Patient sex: F
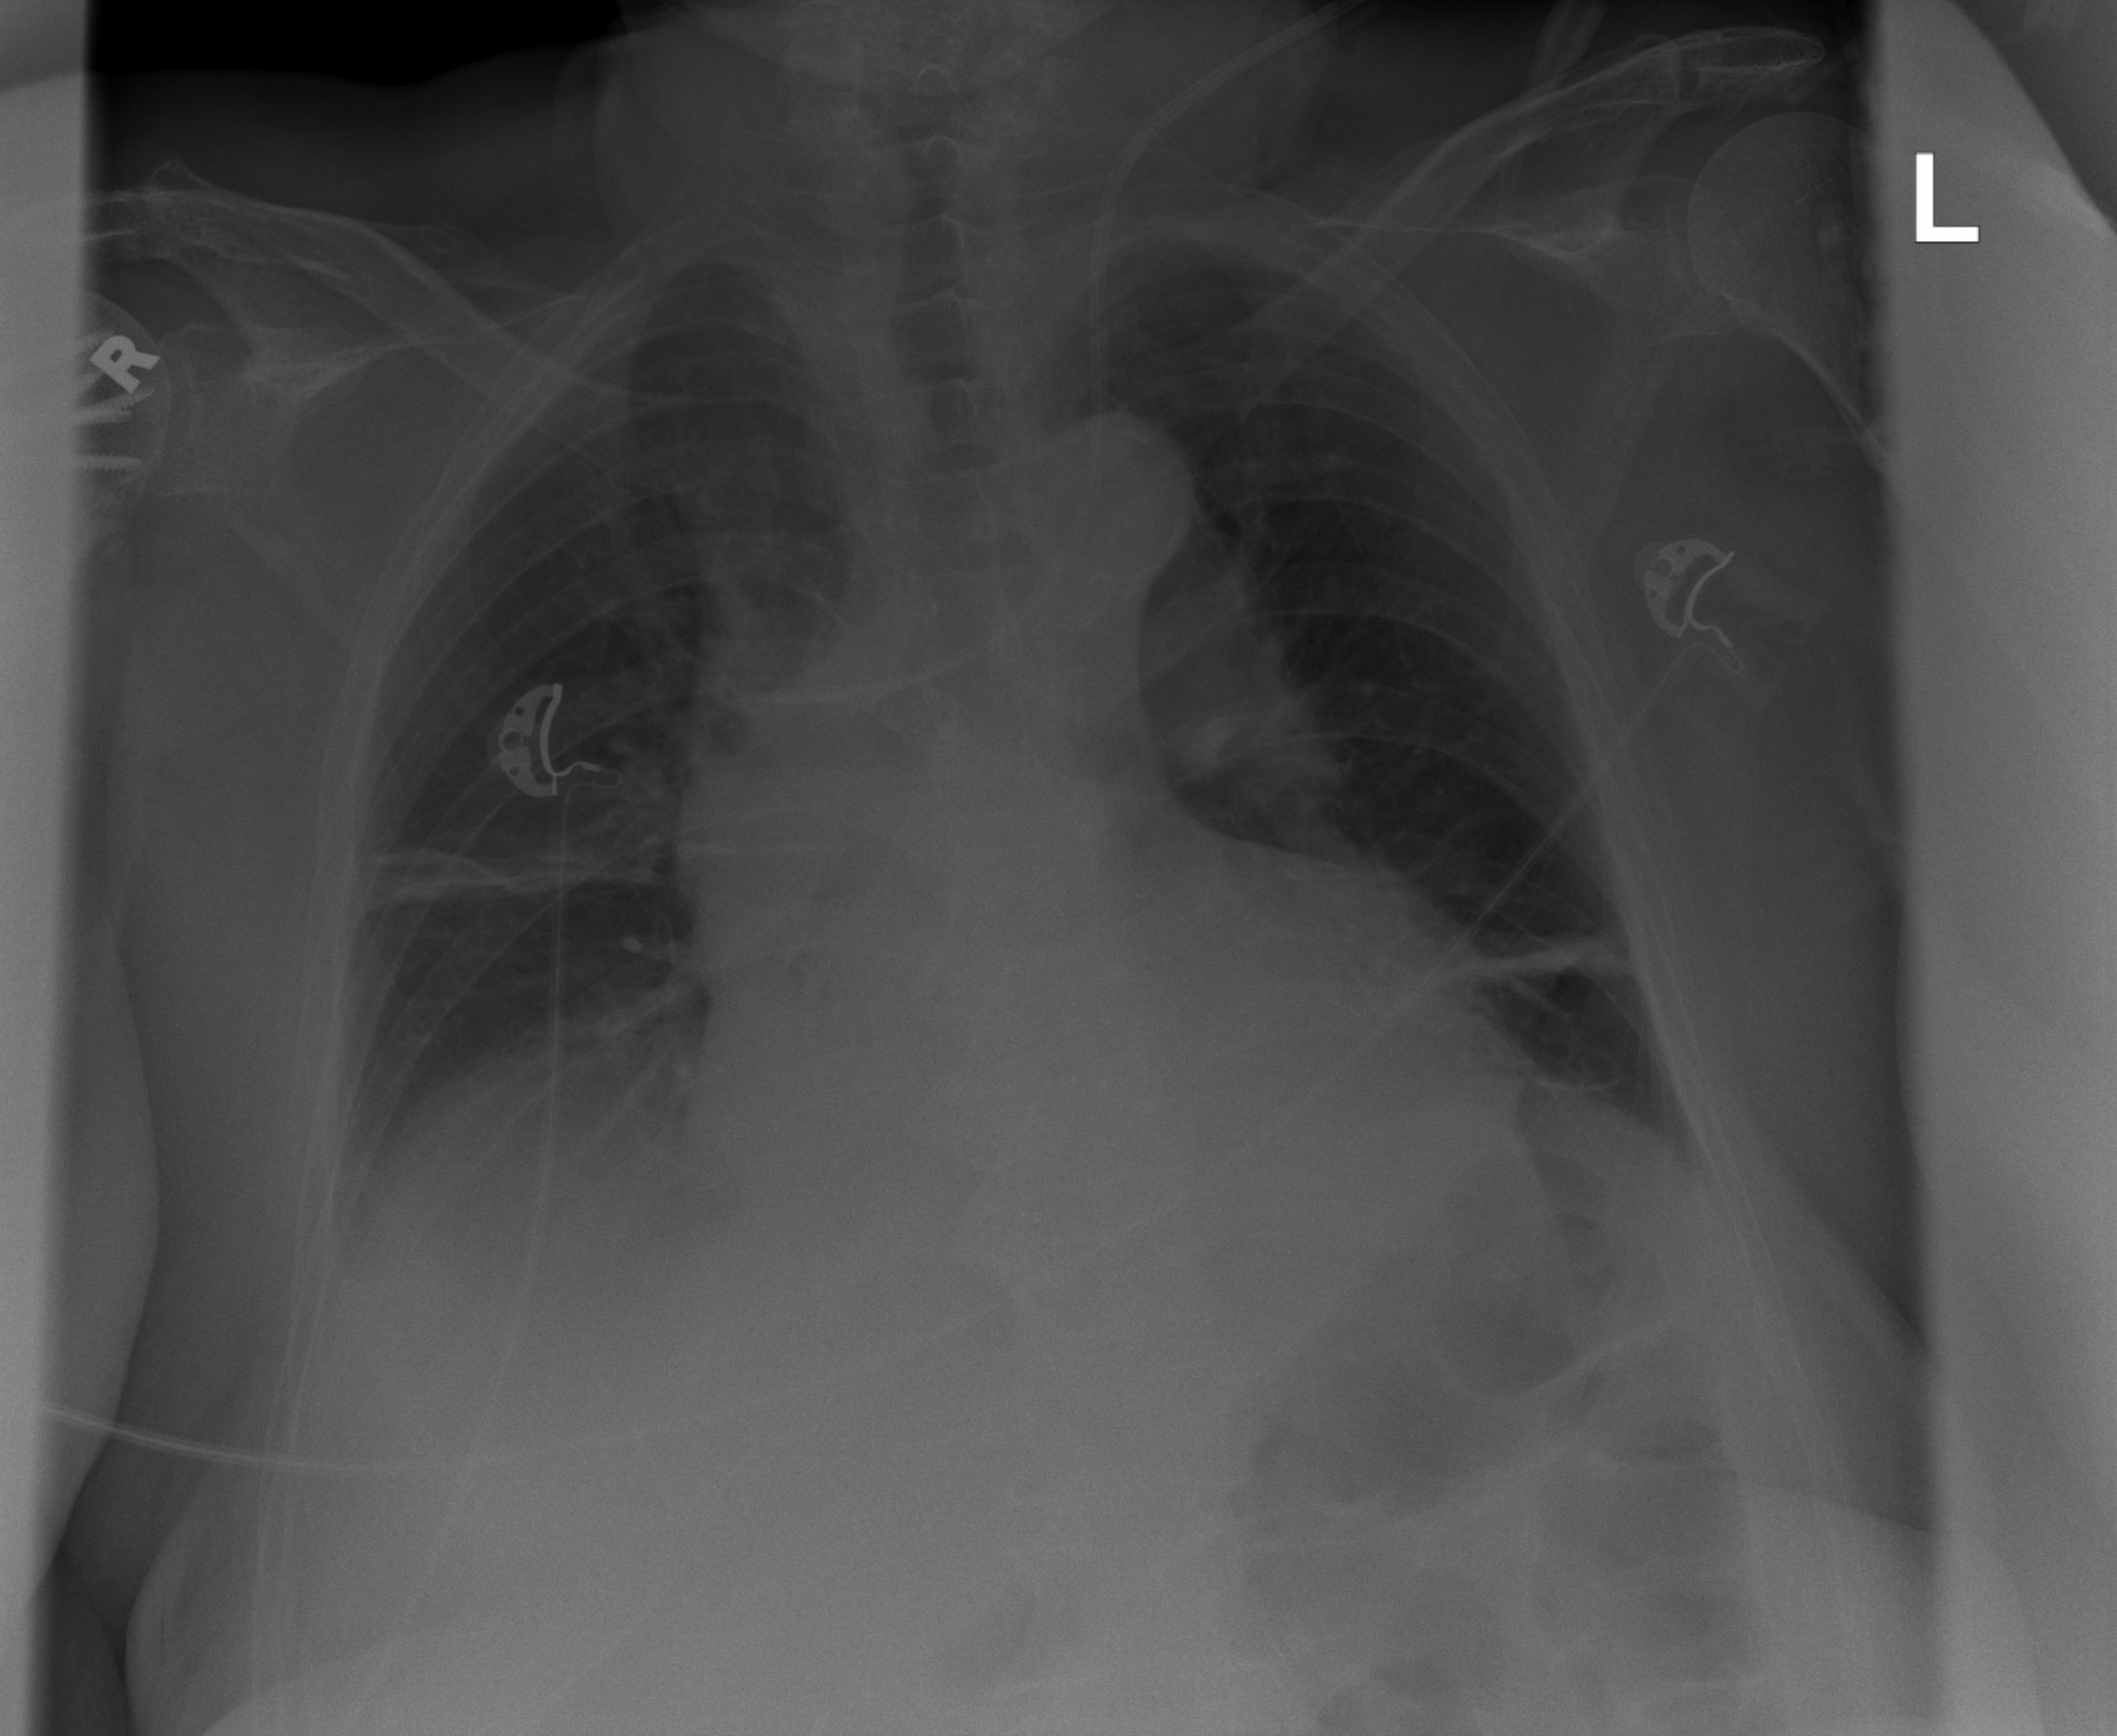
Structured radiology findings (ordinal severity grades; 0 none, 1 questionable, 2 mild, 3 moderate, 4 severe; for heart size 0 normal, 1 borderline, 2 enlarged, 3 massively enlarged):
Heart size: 2
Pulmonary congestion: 0
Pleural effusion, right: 2
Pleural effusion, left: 0
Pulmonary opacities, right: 1
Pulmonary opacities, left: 0
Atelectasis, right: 2
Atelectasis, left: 2